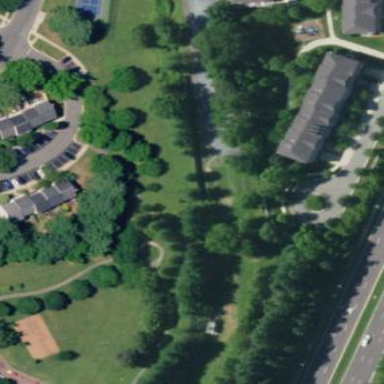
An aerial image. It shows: Fenced dog park for leisure activities on land.